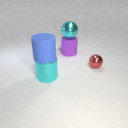
large cyan metal sphere above large purple rubber cylinder